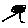
Label: tree